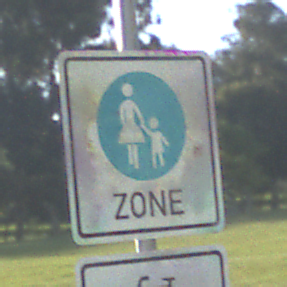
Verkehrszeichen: BeginnFussgaengerzone
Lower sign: EinspurigeFahrzeugeFrei1
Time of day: MorningAfternoon
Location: Outdoor (Nature)
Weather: PartlyCloudy
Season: NotSpecified
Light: Natural